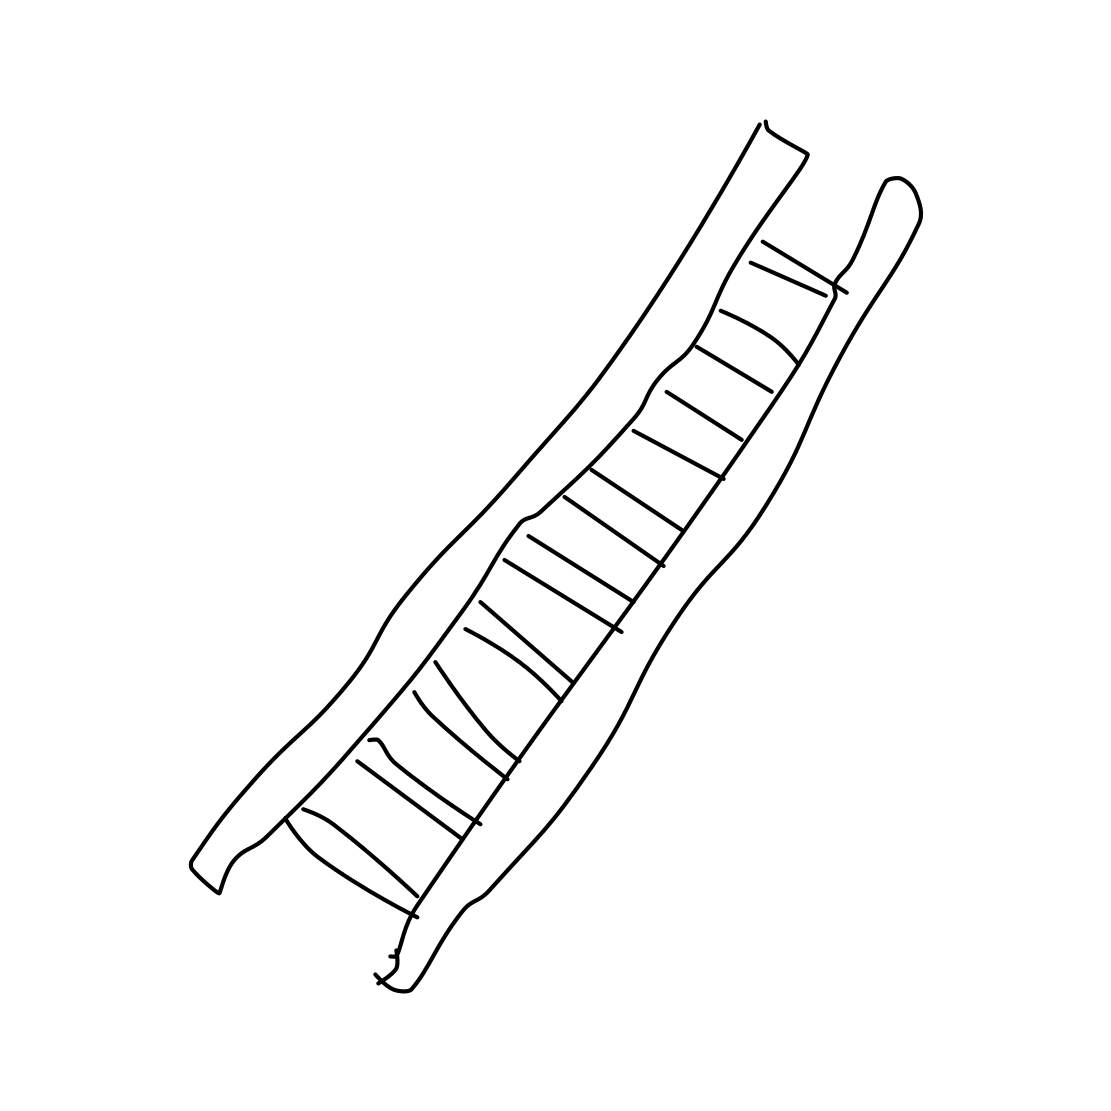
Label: ladder